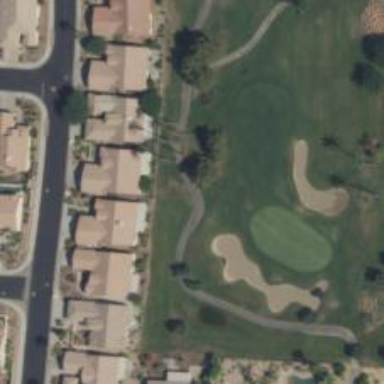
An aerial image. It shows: Service road designated as golf cart path.